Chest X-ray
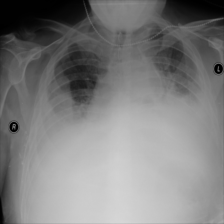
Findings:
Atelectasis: negative
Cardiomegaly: negative
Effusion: negative
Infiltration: negative
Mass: positive
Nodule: negative
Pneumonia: negative
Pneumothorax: negative
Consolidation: negative
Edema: negative
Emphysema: negative
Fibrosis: negative
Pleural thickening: negative
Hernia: negative